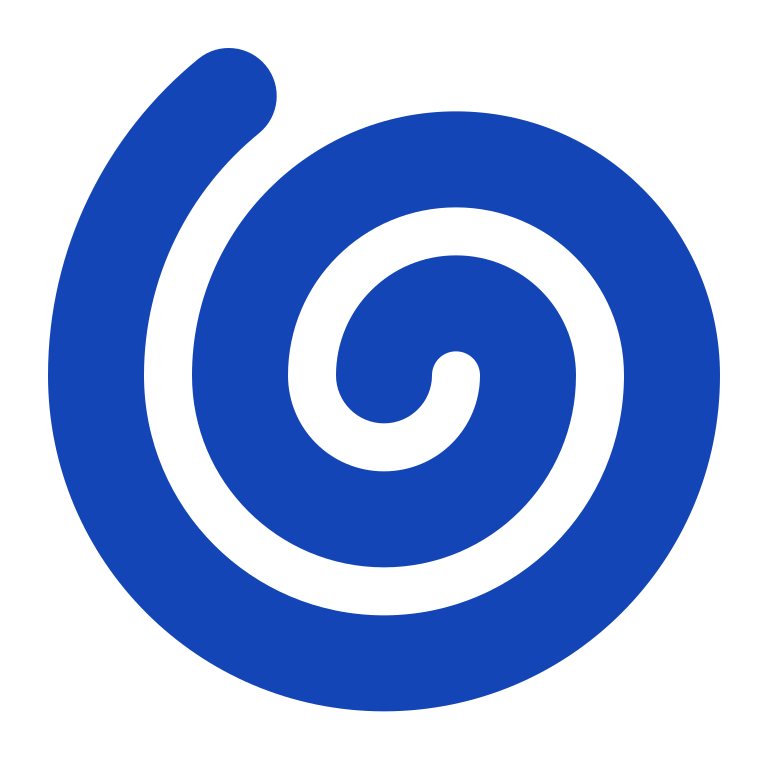
cyclone flat